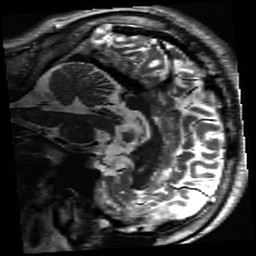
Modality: inplaneT2
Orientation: sagittal